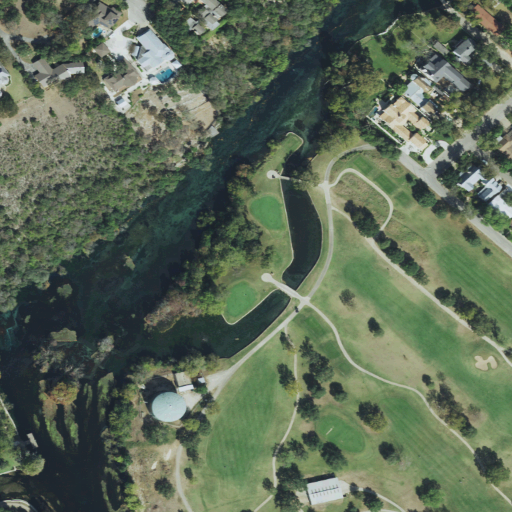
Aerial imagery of island in Texas named Pecan Island containing open development, herbaceous wetlands, evergreen forest, low intensity development, medium intensity development, open water, shrub, deciduous forest, woody wetlands, and high intensity development